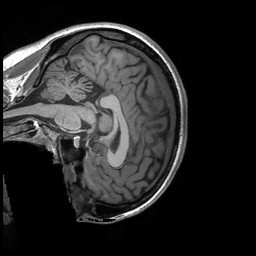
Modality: T1w
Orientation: sagittal
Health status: ill
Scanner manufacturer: siemens
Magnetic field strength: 3 T
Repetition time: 2.3 s
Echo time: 0.00243 s